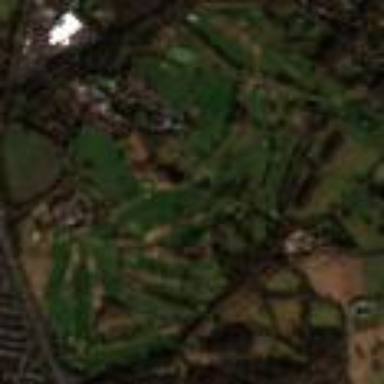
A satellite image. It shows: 18-hole golf course categorized under leisure land.